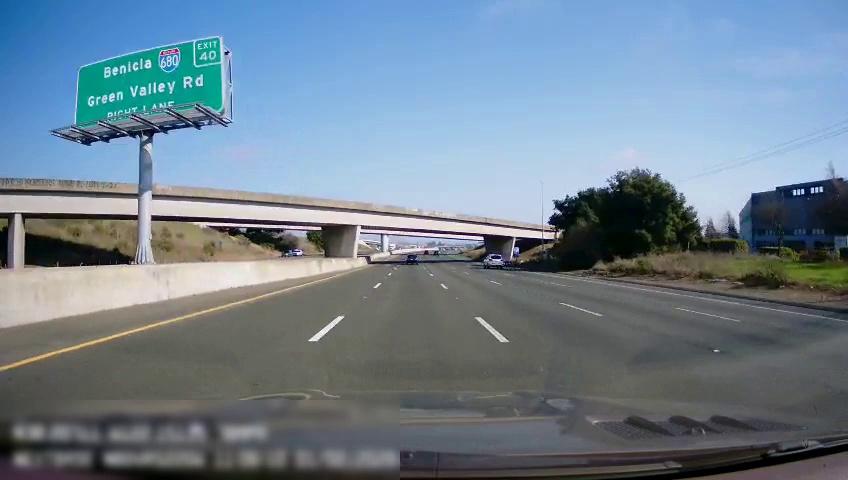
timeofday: Day
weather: Sunny
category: Drivable Space
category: Vehicles | Car
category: Vehicles | SUV
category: Drivable Space
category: Vehicles | Car
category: Vehicles | Car
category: Lanes | Current Lane
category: Lanes | Alternate Lane
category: Lanes | Current Lane
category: Lanes | Alternate Lane
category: Lanes | Alternate Lane
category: Lanes | Alternate Lane
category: Traffic | Signs
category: Traffic | Signs